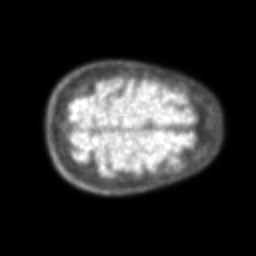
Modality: PET
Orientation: axial
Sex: female
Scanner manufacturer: ge